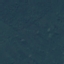
Land use / land cover: Forest